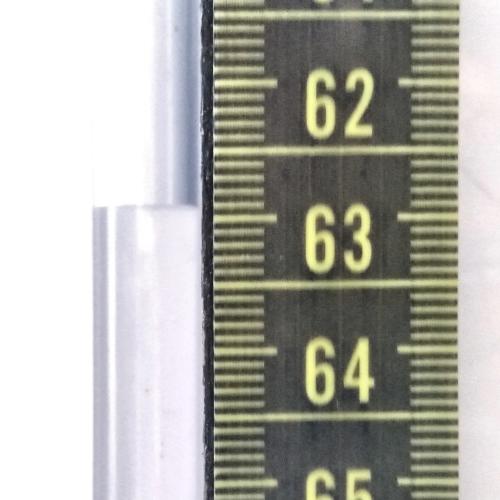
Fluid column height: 62.9 cm